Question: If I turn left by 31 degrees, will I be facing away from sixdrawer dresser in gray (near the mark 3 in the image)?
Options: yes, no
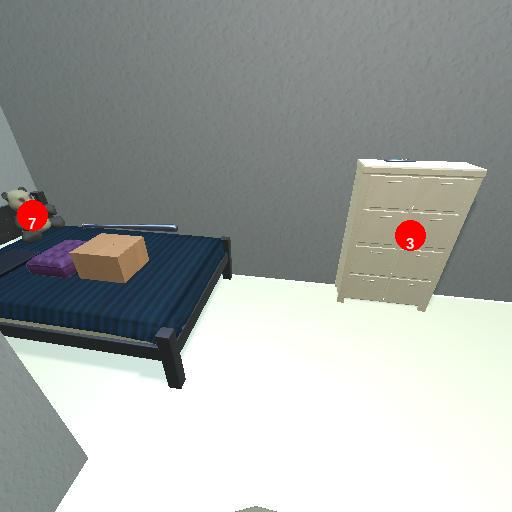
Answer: yes